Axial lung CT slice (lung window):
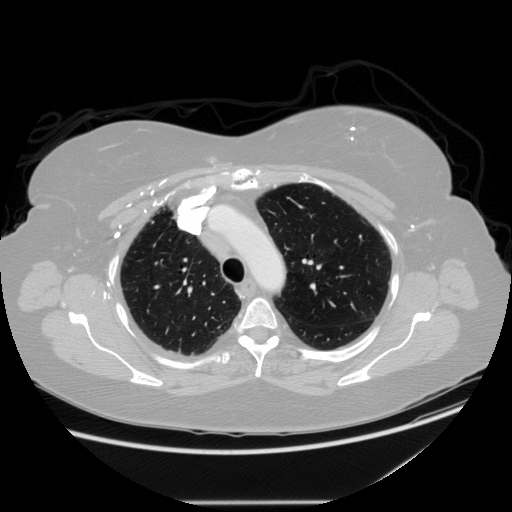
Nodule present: no